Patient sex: M
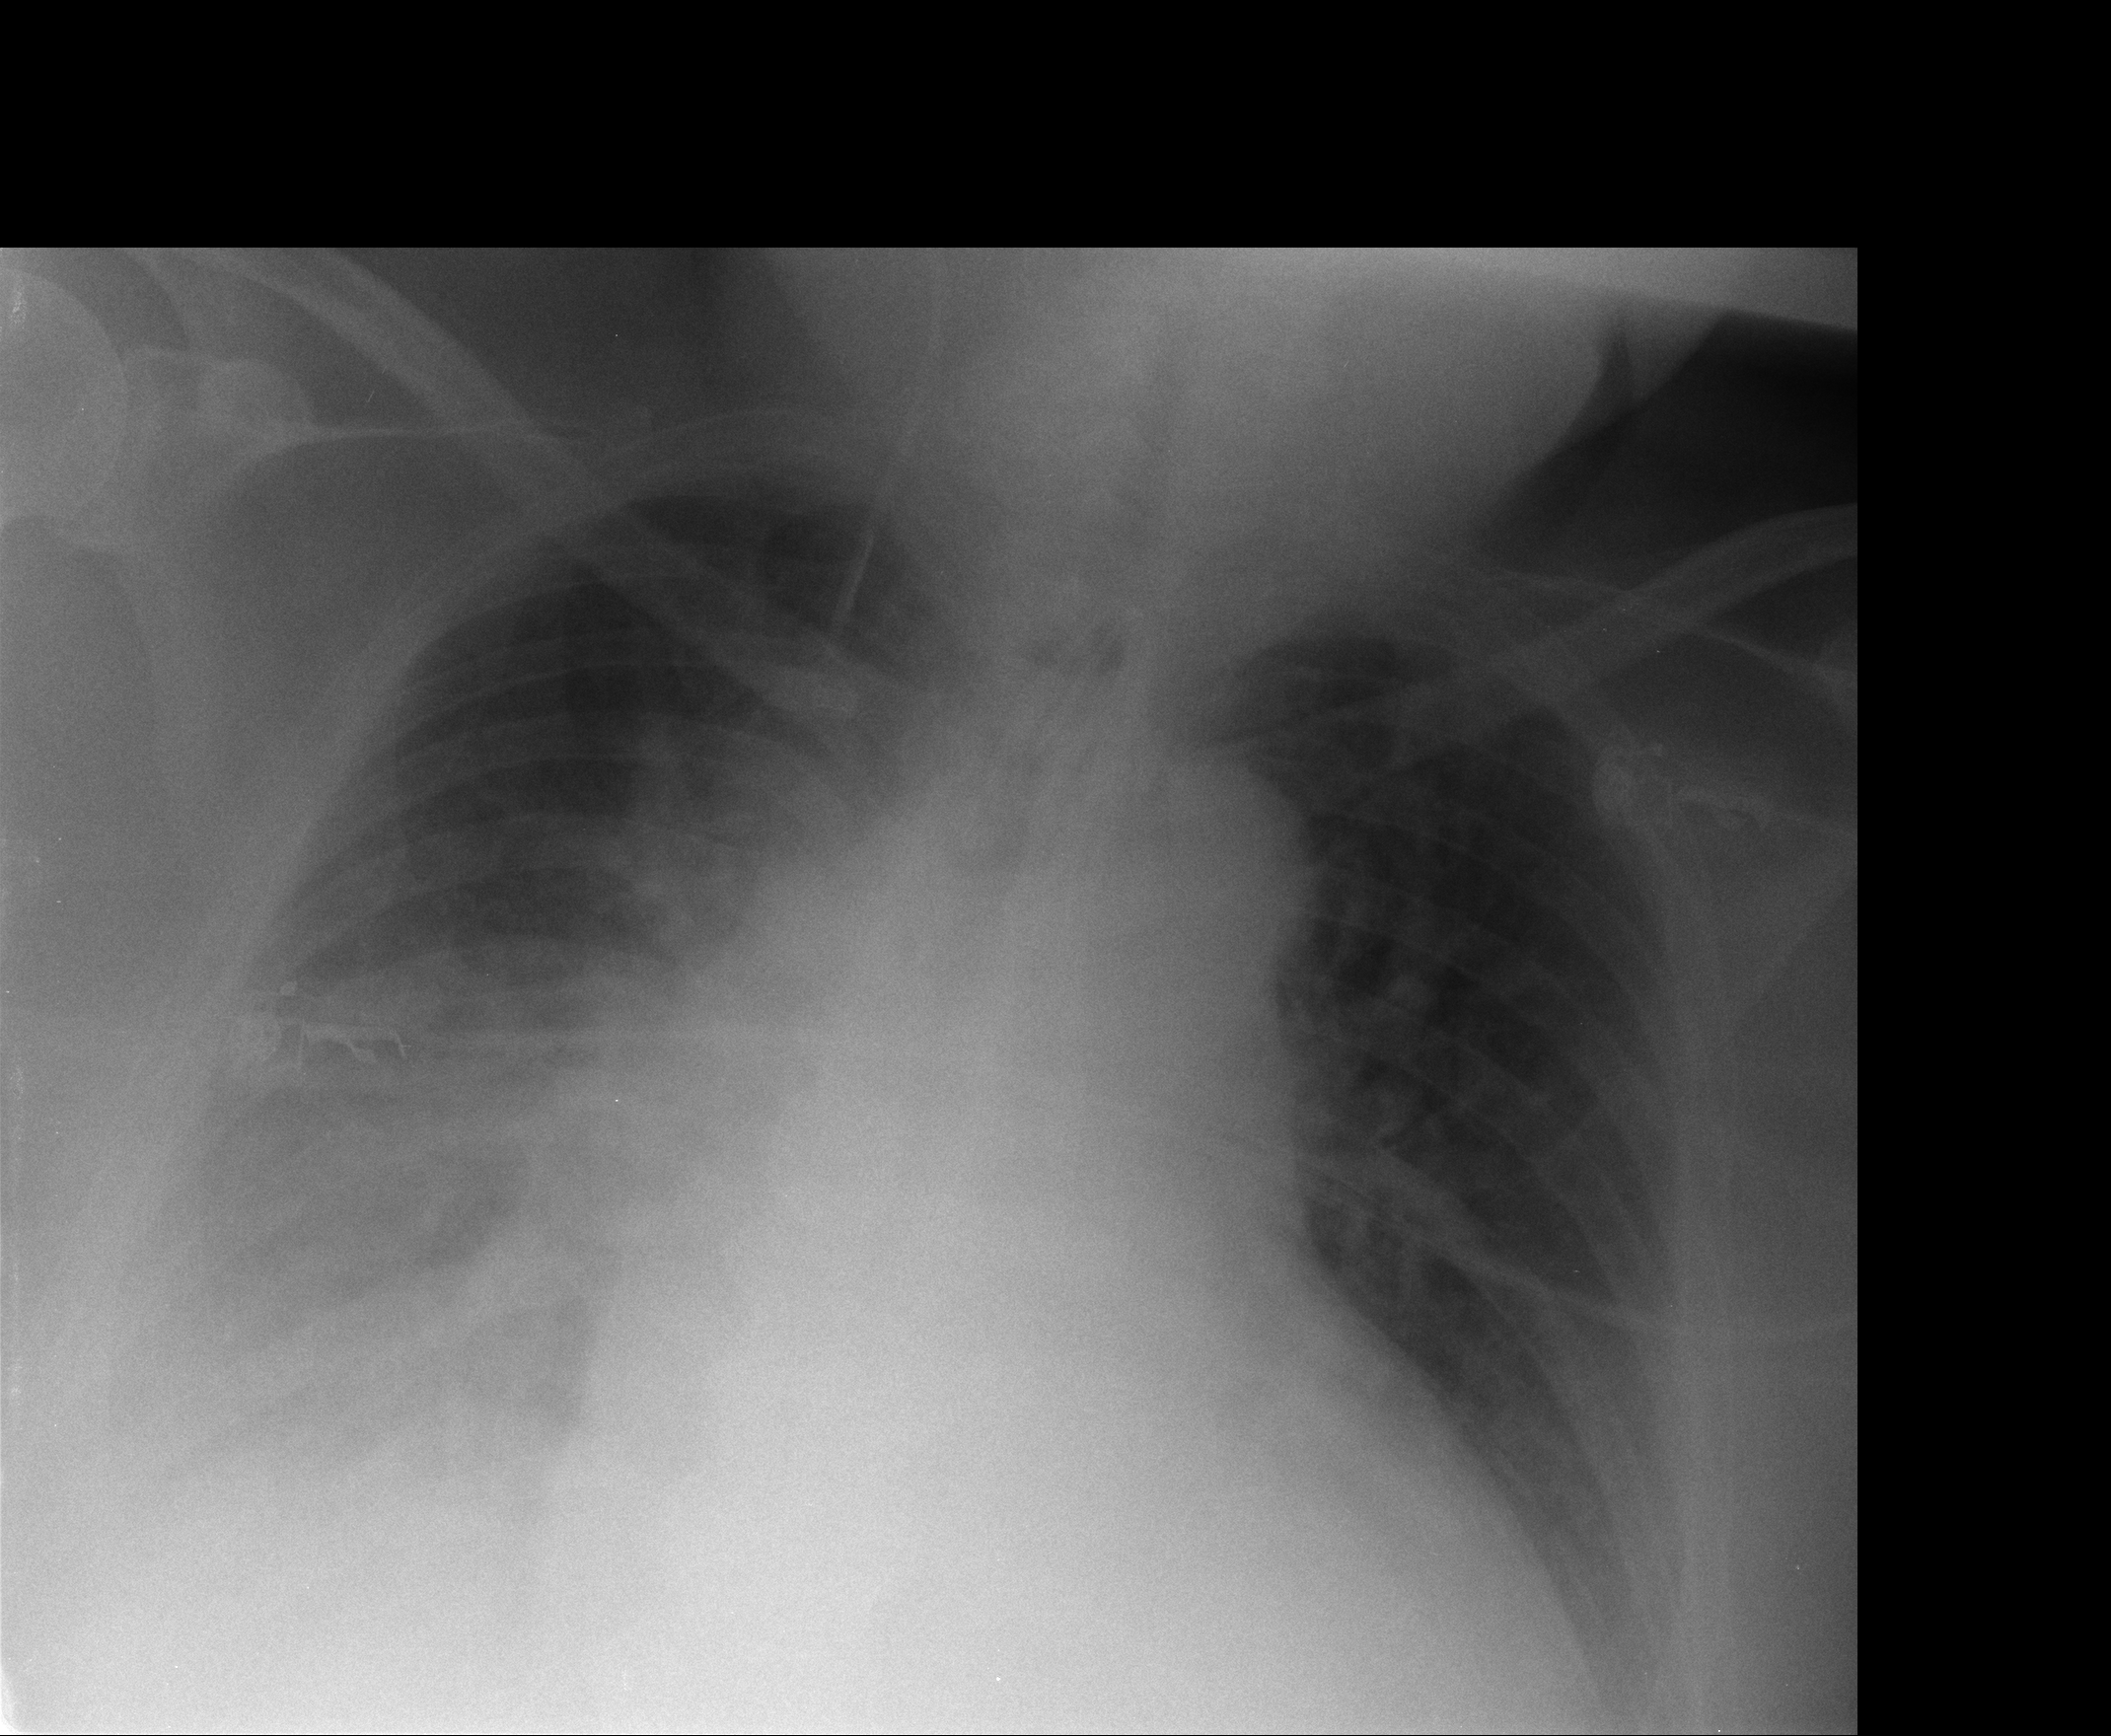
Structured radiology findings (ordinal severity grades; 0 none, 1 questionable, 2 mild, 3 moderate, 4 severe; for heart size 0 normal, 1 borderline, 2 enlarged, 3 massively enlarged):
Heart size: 3
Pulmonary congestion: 2
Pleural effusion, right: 3
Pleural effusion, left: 0
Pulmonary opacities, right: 0
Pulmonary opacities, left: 0
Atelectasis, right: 3
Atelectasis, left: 0